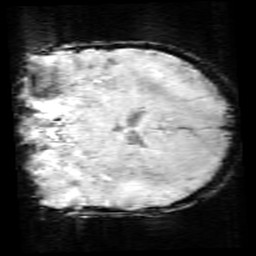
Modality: SWI
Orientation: coronal
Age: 9
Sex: male
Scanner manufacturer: siemens
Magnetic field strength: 3 T
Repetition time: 0.027 s
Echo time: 0.02 s